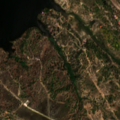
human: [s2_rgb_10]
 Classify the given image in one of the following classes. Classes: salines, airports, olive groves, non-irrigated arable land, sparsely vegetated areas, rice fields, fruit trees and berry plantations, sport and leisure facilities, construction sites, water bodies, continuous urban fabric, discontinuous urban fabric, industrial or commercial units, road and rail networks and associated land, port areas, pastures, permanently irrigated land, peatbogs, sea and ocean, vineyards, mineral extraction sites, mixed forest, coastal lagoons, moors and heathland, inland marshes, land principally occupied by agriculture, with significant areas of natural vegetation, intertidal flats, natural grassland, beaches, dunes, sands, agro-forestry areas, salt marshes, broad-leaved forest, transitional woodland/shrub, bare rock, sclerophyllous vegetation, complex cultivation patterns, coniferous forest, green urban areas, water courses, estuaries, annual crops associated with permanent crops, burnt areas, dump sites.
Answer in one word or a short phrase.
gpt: olive groves, agro-forestry areas, broad-leaved forest, water bodies